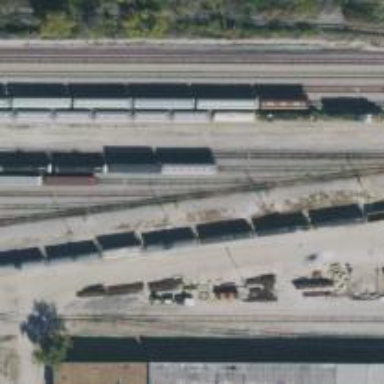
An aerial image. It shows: Railway yard in service.